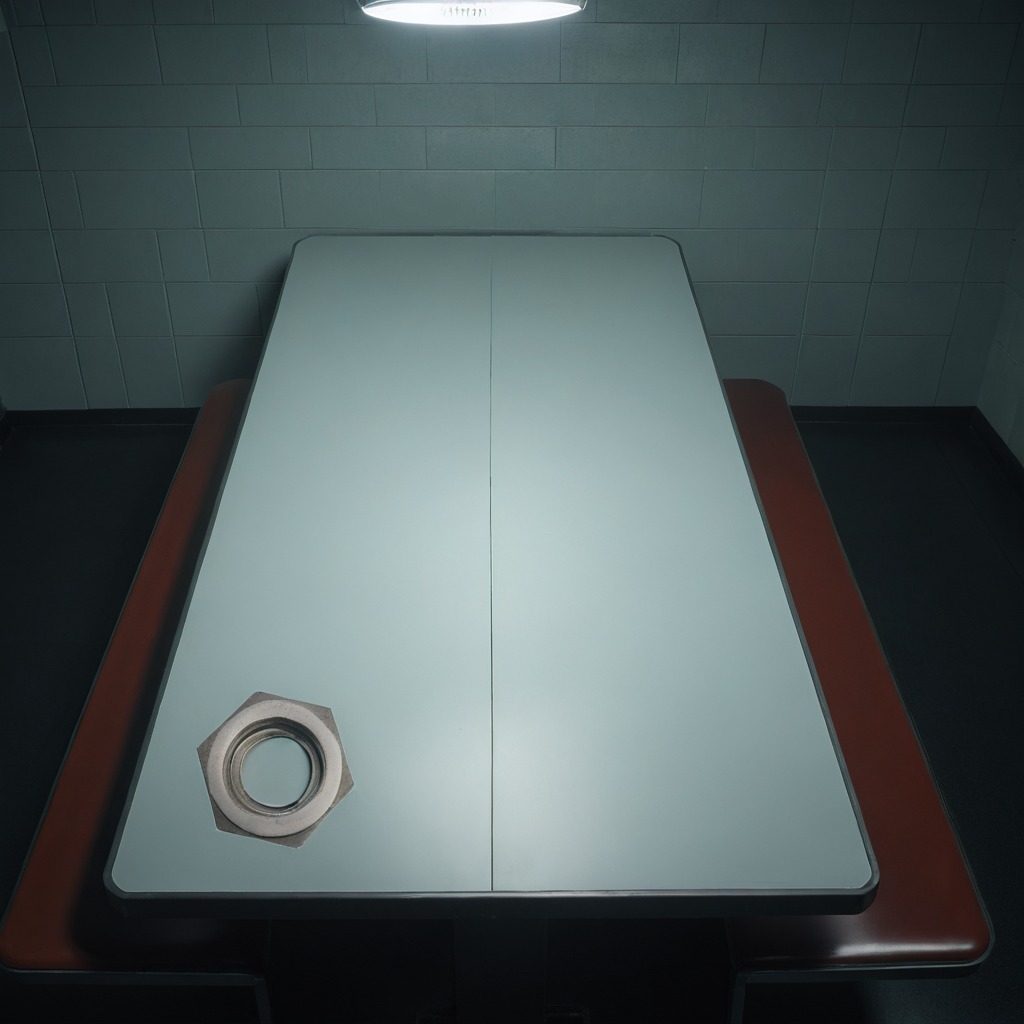
A metal nut is lying on the table.